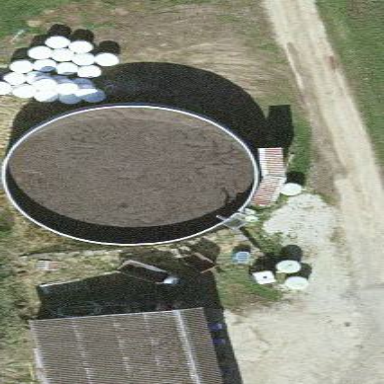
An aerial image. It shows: Storage tank which is man-made and housed in building.